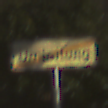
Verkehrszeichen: EndeDerUmleitungsankuendigung
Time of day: SunriseSunset
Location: Outdoor (Nature)
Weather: Clear
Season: NotSpecified
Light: Natural